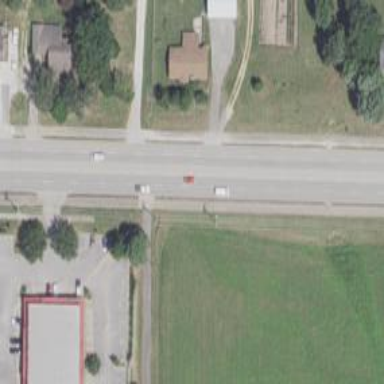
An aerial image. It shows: Unmarked road crossing.